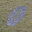
Label: 0